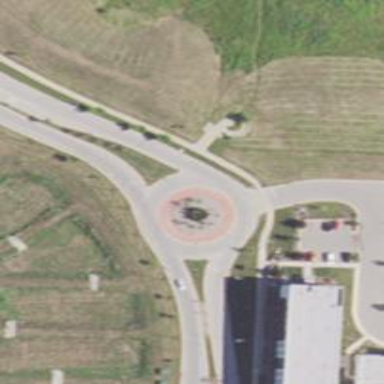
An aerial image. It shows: Tertiary road that leads to roundabout.